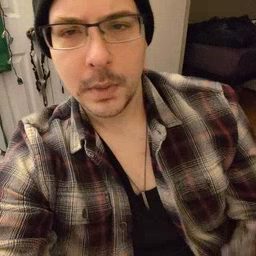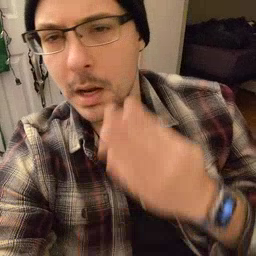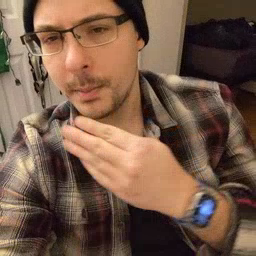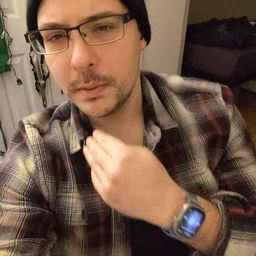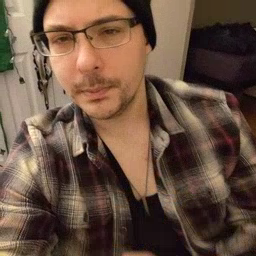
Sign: napkin